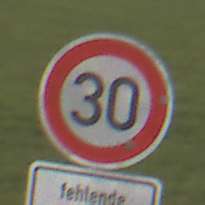
Verkehrszeichen: Geschwindigkeit30
Zusatzzeichen unten: HinweiseAufGefahrenDurchVerbaleAngabe7
Umgebung: Outdoor, Suburban
Tageszeit: MorningAfternoon
Wetter: Overcast
Licht: Natural
Jahreszeit: NotSpecified
Kontrast: LowContrast